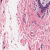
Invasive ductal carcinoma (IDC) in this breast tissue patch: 0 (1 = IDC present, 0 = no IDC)